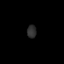
Tissue: prostate
Cell type: T cells
Senescence score: 0.8254
Nuclear area (px): 119
Mean DAPI intensity: 45.504